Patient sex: M
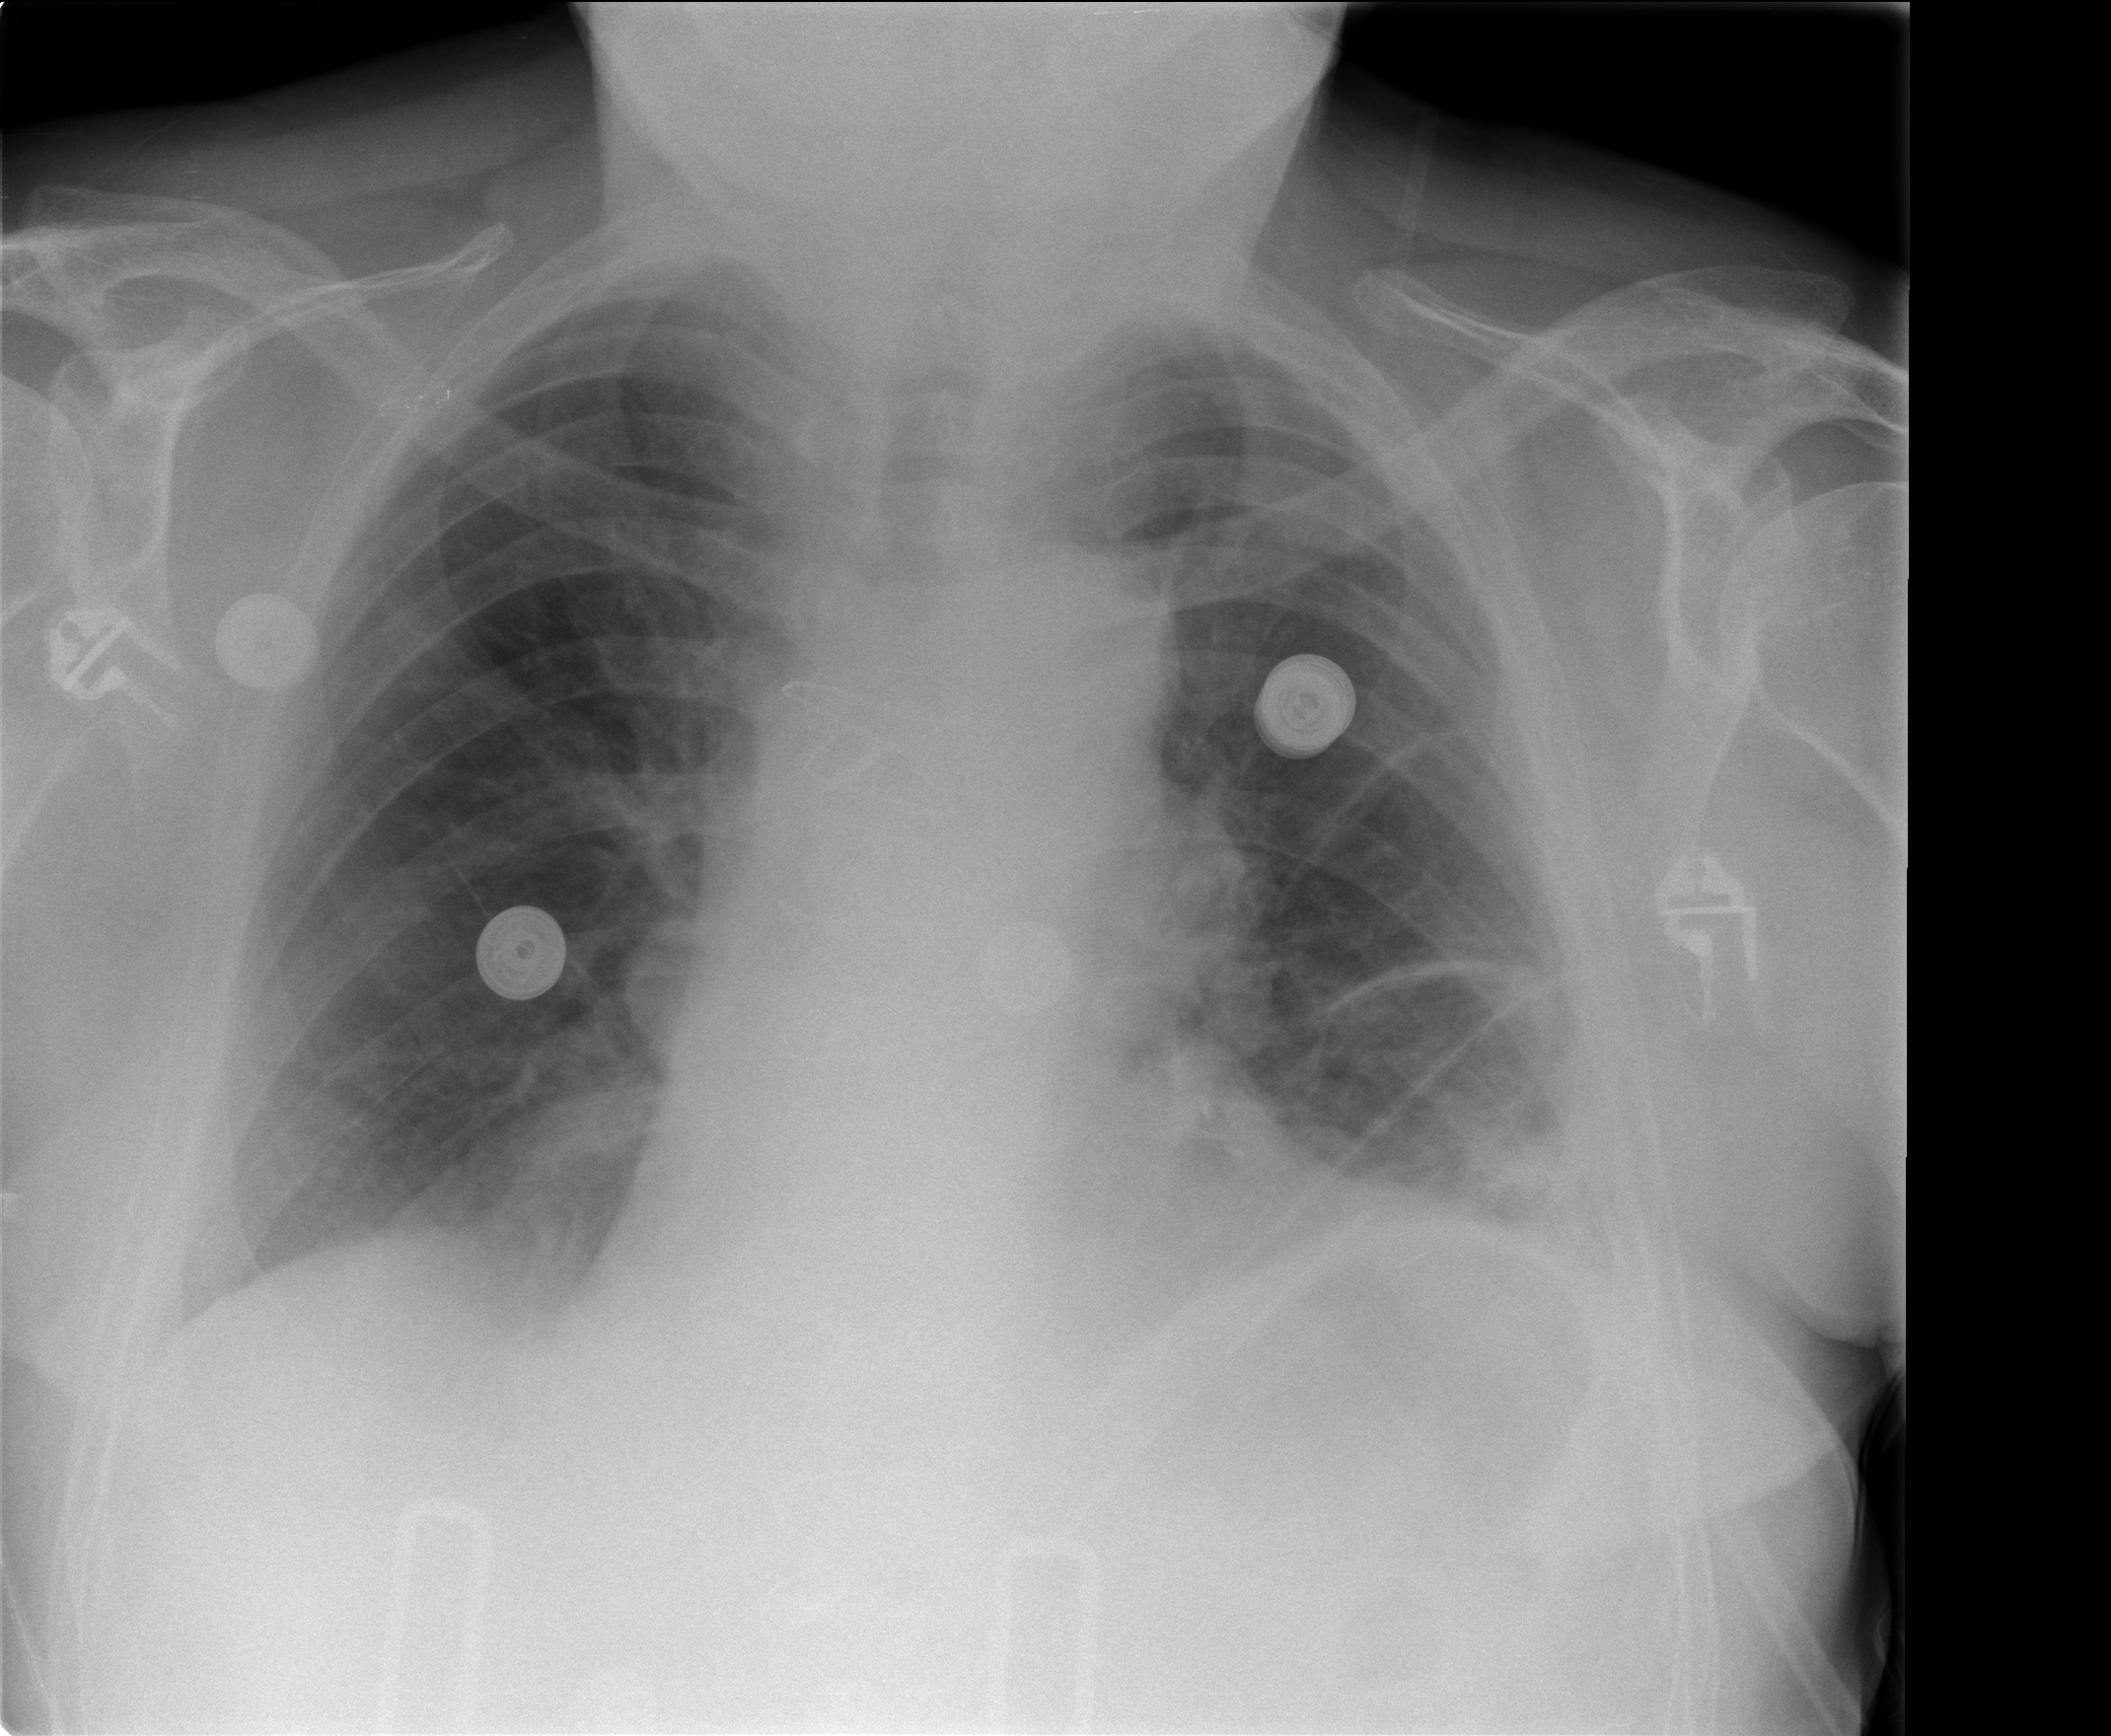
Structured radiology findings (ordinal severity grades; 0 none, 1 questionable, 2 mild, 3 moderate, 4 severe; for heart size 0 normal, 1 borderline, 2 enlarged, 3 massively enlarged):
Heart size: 2
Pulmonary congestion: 1
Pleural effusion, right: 2
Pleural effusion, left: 2
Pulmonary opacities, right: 0
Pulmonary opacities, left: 2
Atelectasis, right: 2
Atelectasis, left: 2